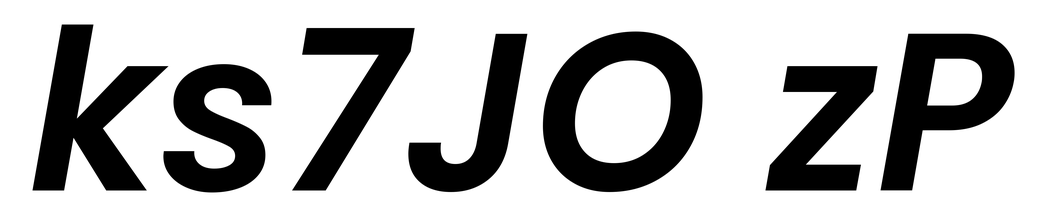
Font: Poppins-SemiBoldItalic